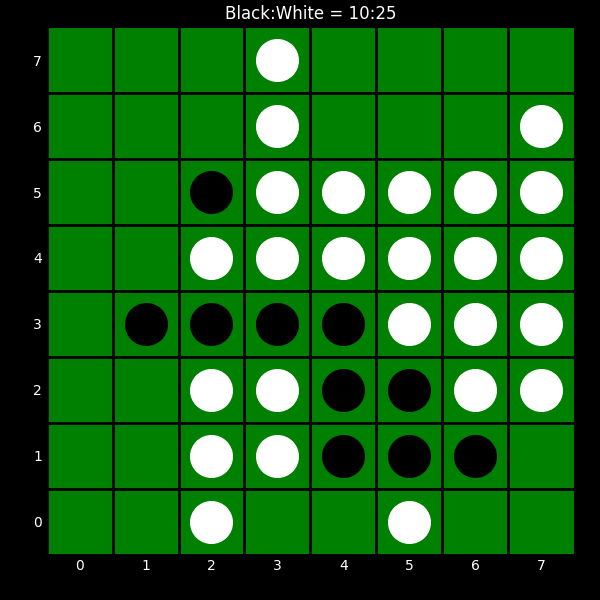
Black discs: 10
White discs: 25